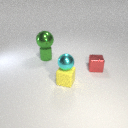
small cyan metal sphere above small yellow rubber cube